Question: With the new functionality in iOS 8, if you are using a camera in the app, it will ask for permission to access the camera and then when you try to retake the pic, it asks for permission to access photo library. Next time when I launch the app, I wish to check if the camera and photo library has access permissions to it.

For camera, I check it by
'''
if ([AVCaptureDevice authorizationStatusForMediaType:AVMediaTypeVideo] == AVAuthorizationStatusDenied)
{
// do something
}
'''
I am looking for something similar to this for photo library.
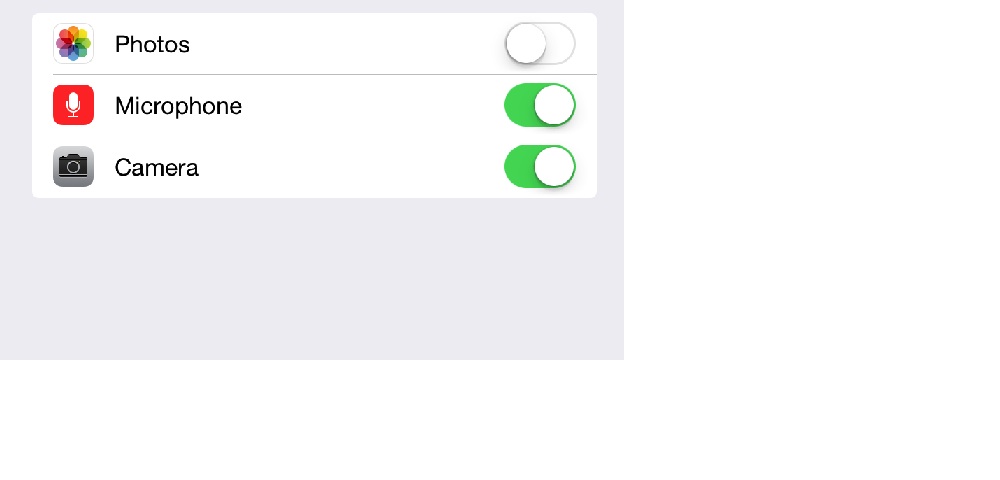
Answer: Check '+[PHPhotoLibrary authorizationStatus]' - if not set, it will return 'PHAuthorizationStatusNotDetermined'. (You can then request access using '+requestAuthorization:' on the same class.)